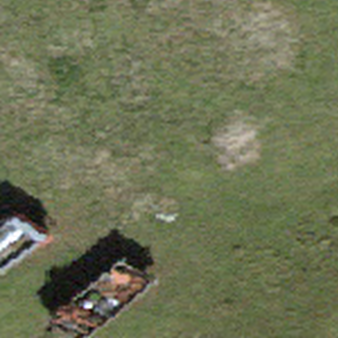
Label: other